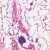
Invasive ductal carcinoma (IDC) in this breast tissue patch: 0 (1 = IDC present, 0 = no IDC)